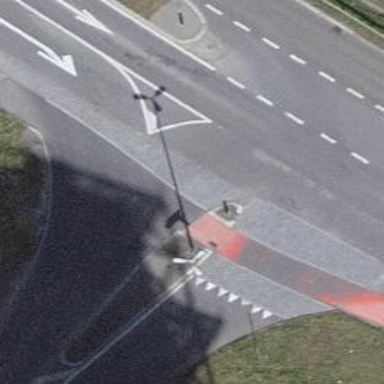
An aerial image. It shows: Uncontrolled crossing on the road.